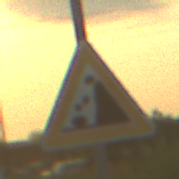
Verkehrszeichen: SteinschlagRechts
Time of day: SunriseSunset
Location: Outdoor (Suburban)
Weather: PartlyCloudy
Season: NotSpecified
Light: Natural